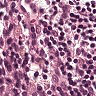
Metastatic tissue present: no